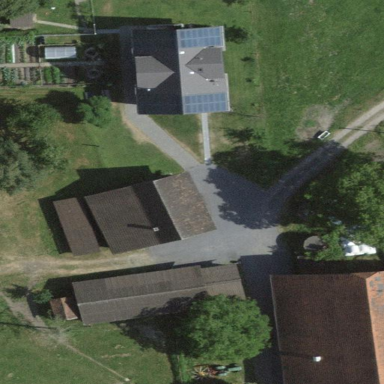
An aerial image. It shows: Farmyard area.